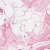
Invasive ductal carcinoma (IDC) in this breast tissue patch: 0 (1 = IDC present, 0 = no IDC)